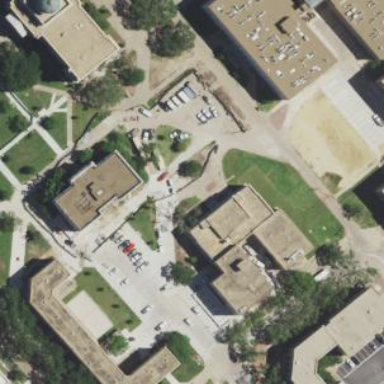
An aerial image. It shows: University building.